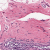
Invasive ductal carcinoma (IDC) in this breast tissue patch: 0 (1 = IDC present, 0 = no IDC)